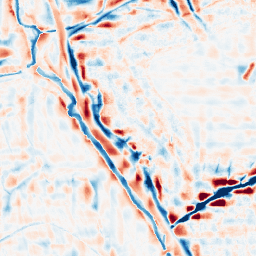
Category: wavelet
Decomposition family: wavelet_reverse_biorthogonal
Decomposition parameters: wavelet: rbio1.3
level: 4
Upsampling method: lanczos
Upsampling parameters: scale: 8
Upsampling scale: 8